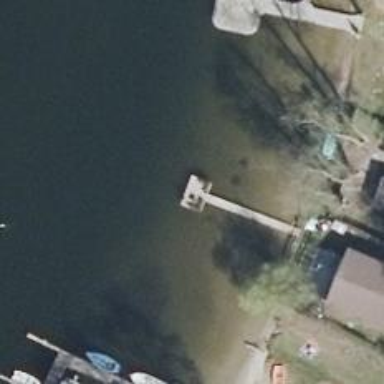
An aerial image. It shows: Man-made pier.